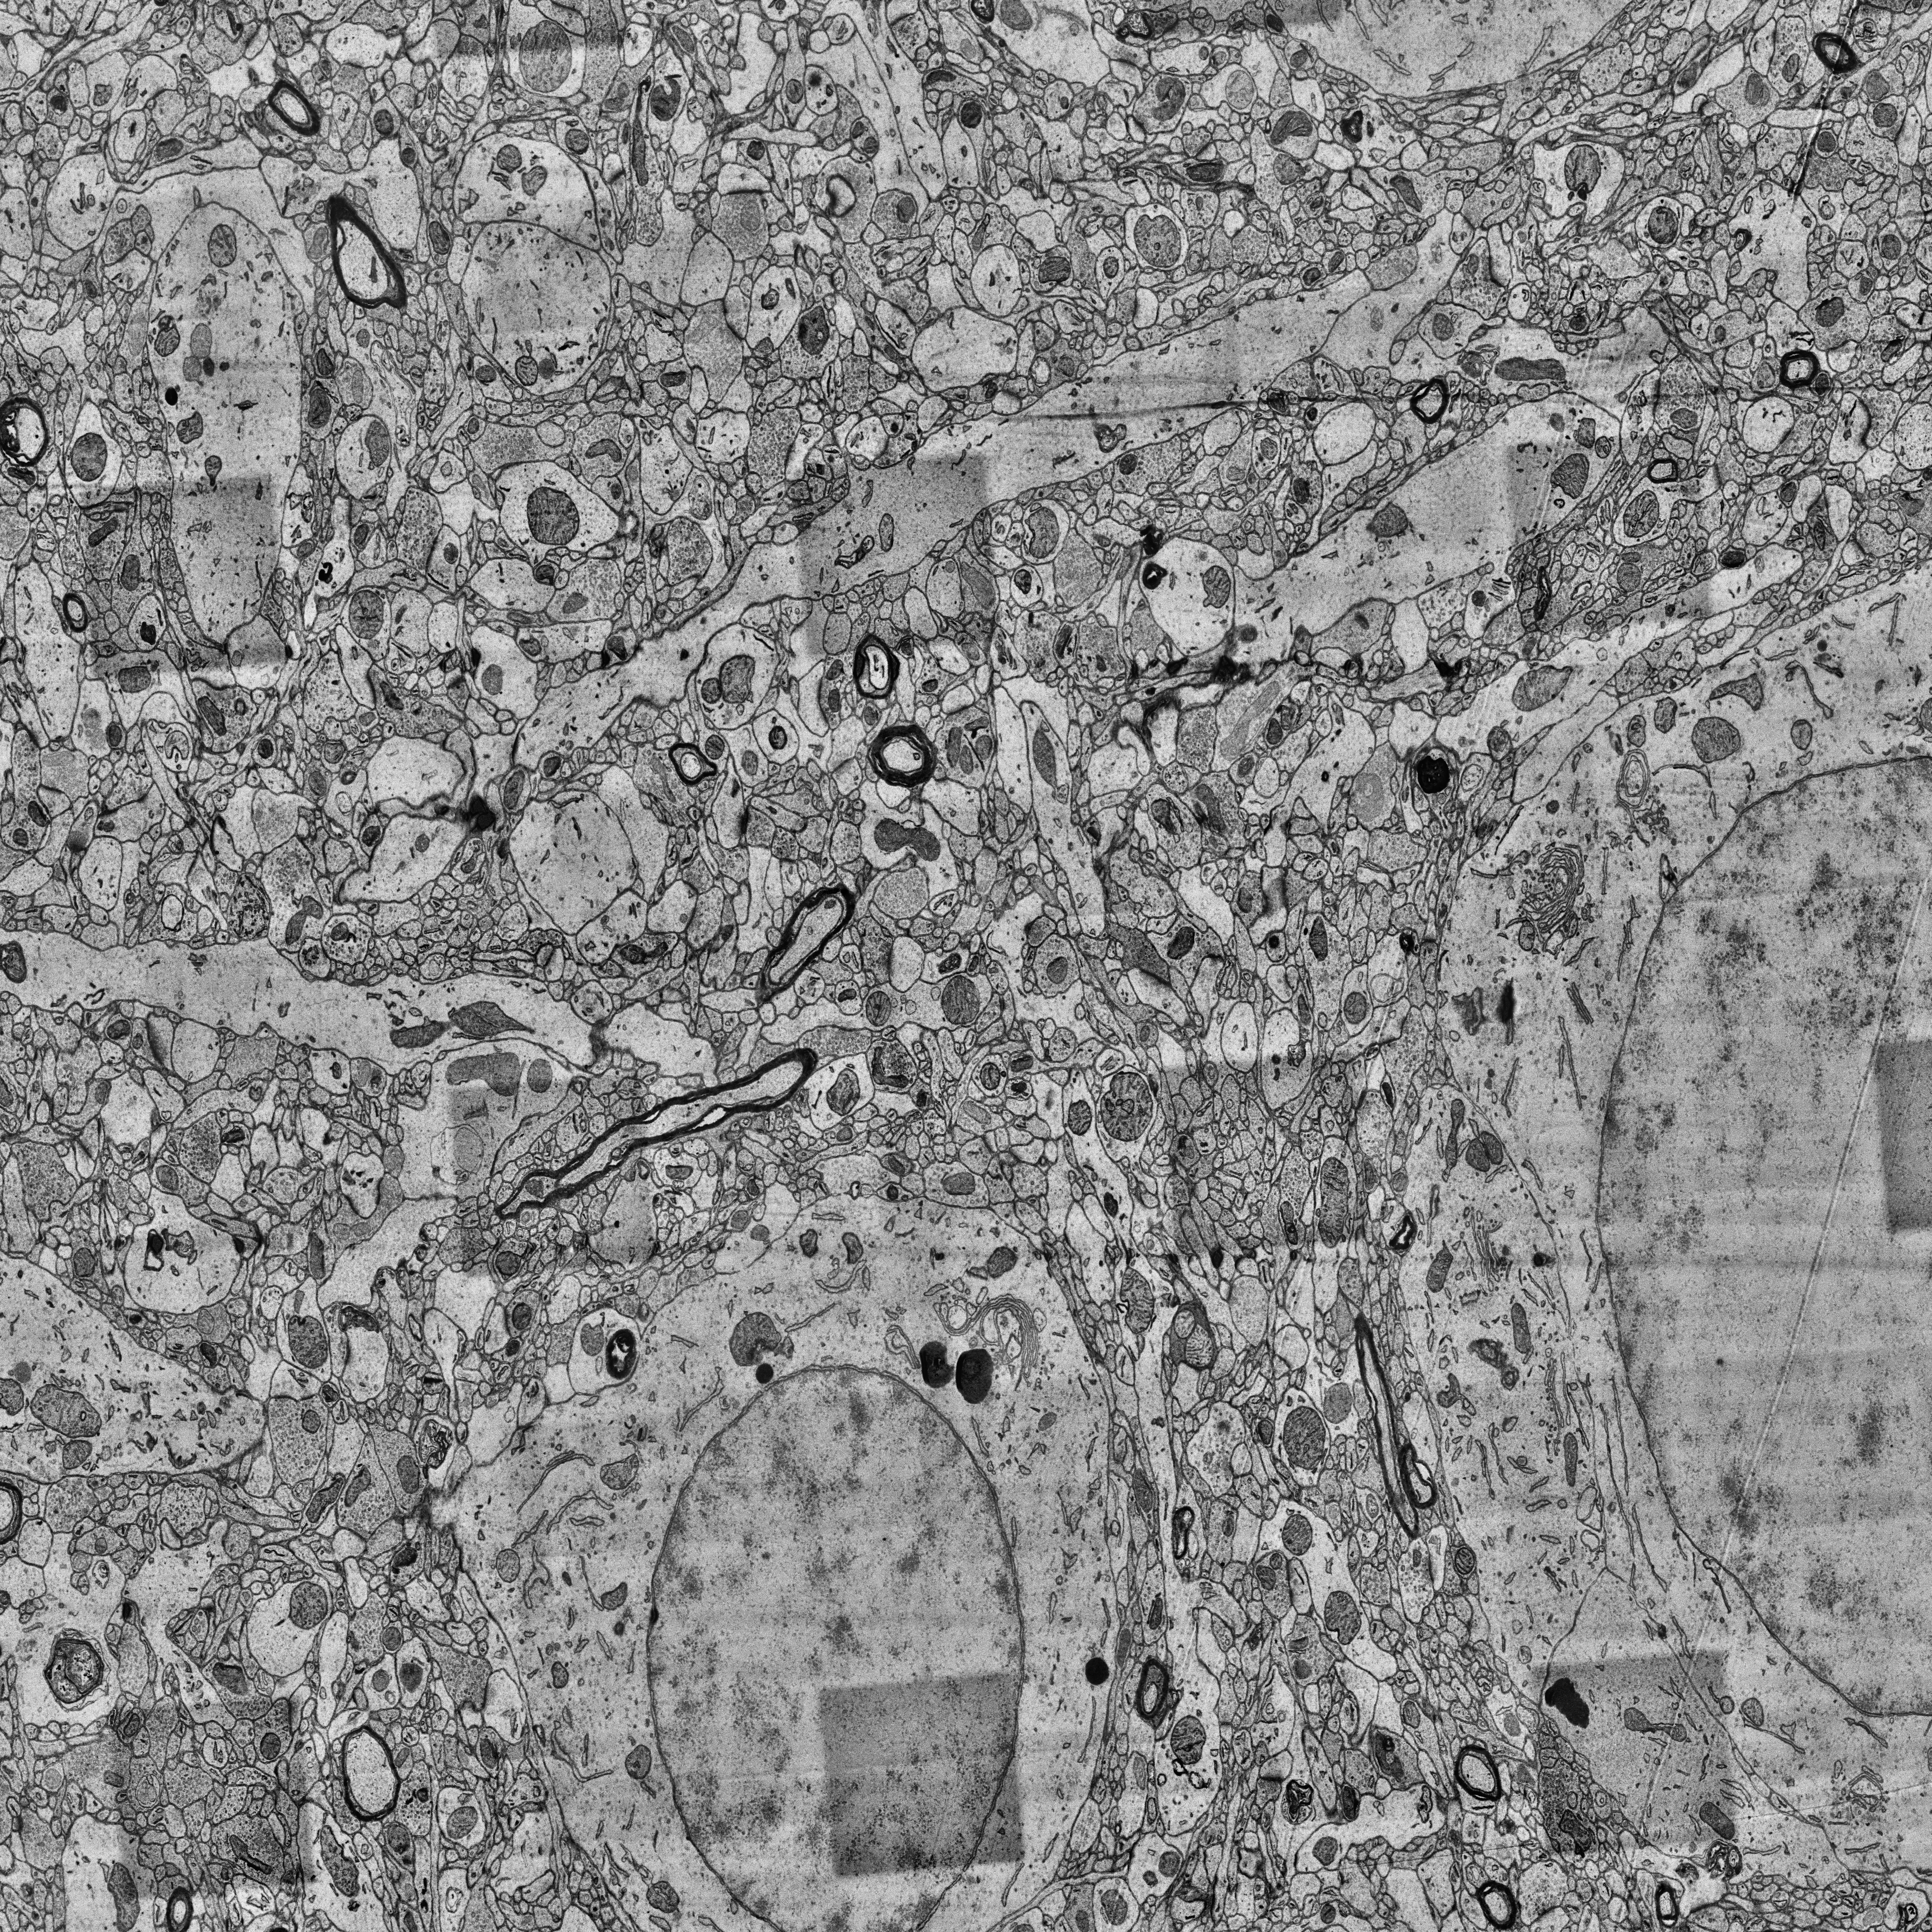
Electron microscopy slice of human cortex tissue
Slice depth (z): 392
Mitochondria instances in slice: 376